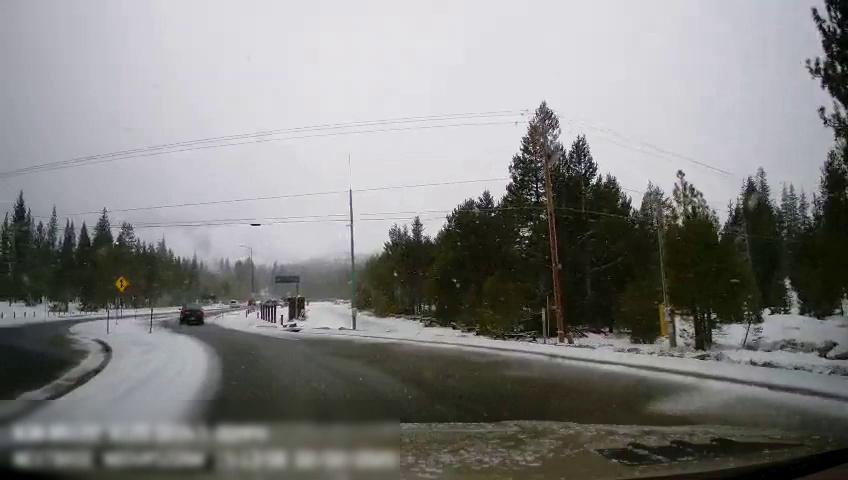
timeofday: Day
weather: Snowy
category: Drivable Space
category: Drivable Space
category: Vehicles | Car
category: Traffic | Signs